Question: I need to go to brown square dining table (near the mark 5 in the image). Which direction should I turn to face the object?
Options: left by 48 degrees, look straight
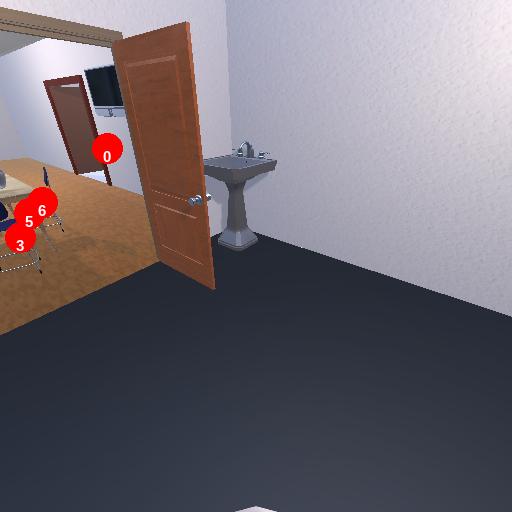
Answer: left by 48 degrees